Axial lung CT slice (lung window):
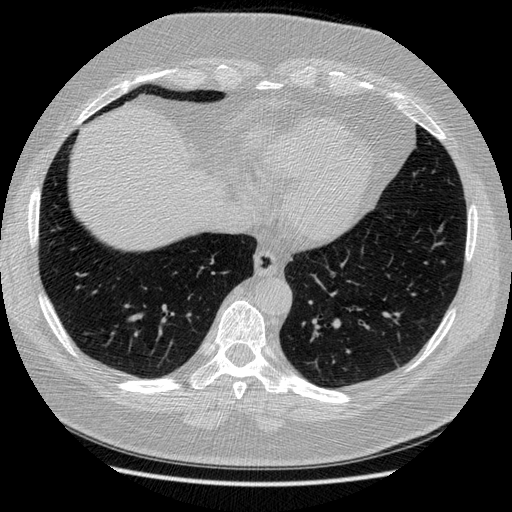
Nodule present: no